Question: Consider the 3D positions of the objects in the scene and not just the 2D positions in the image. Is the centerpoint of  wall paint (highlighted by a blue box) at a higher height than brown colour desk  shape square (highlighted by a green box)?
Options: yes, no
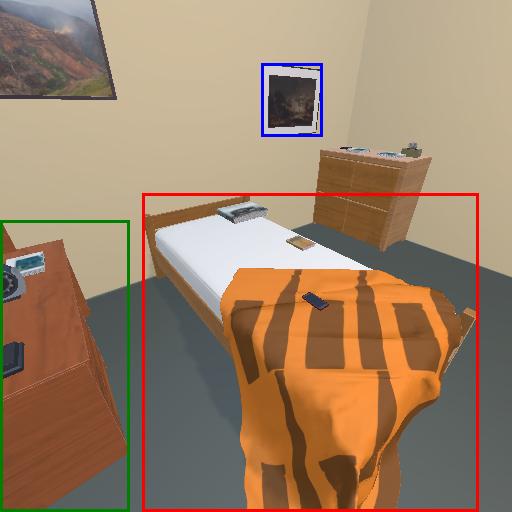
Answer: yes